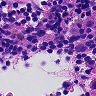
Metastatic tissue present: no